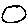
Label: circle